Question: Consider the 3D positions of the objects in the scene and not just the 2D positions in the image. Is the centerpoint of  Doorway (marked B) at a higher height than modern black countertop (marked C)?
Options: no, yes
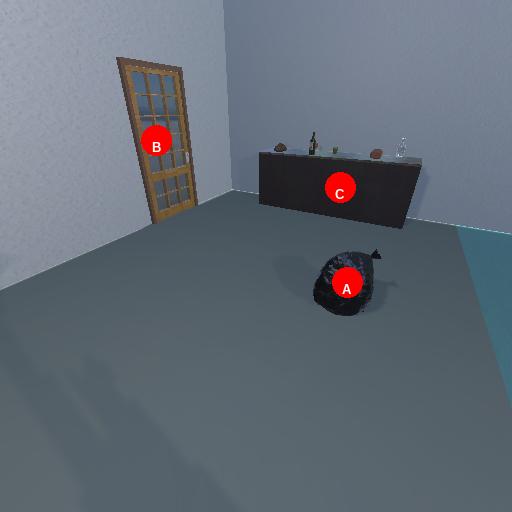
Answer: no